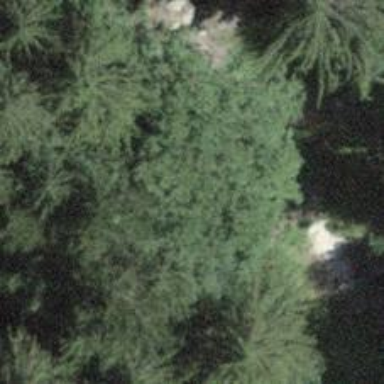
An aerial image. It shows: Cliff in nature.